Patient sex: M
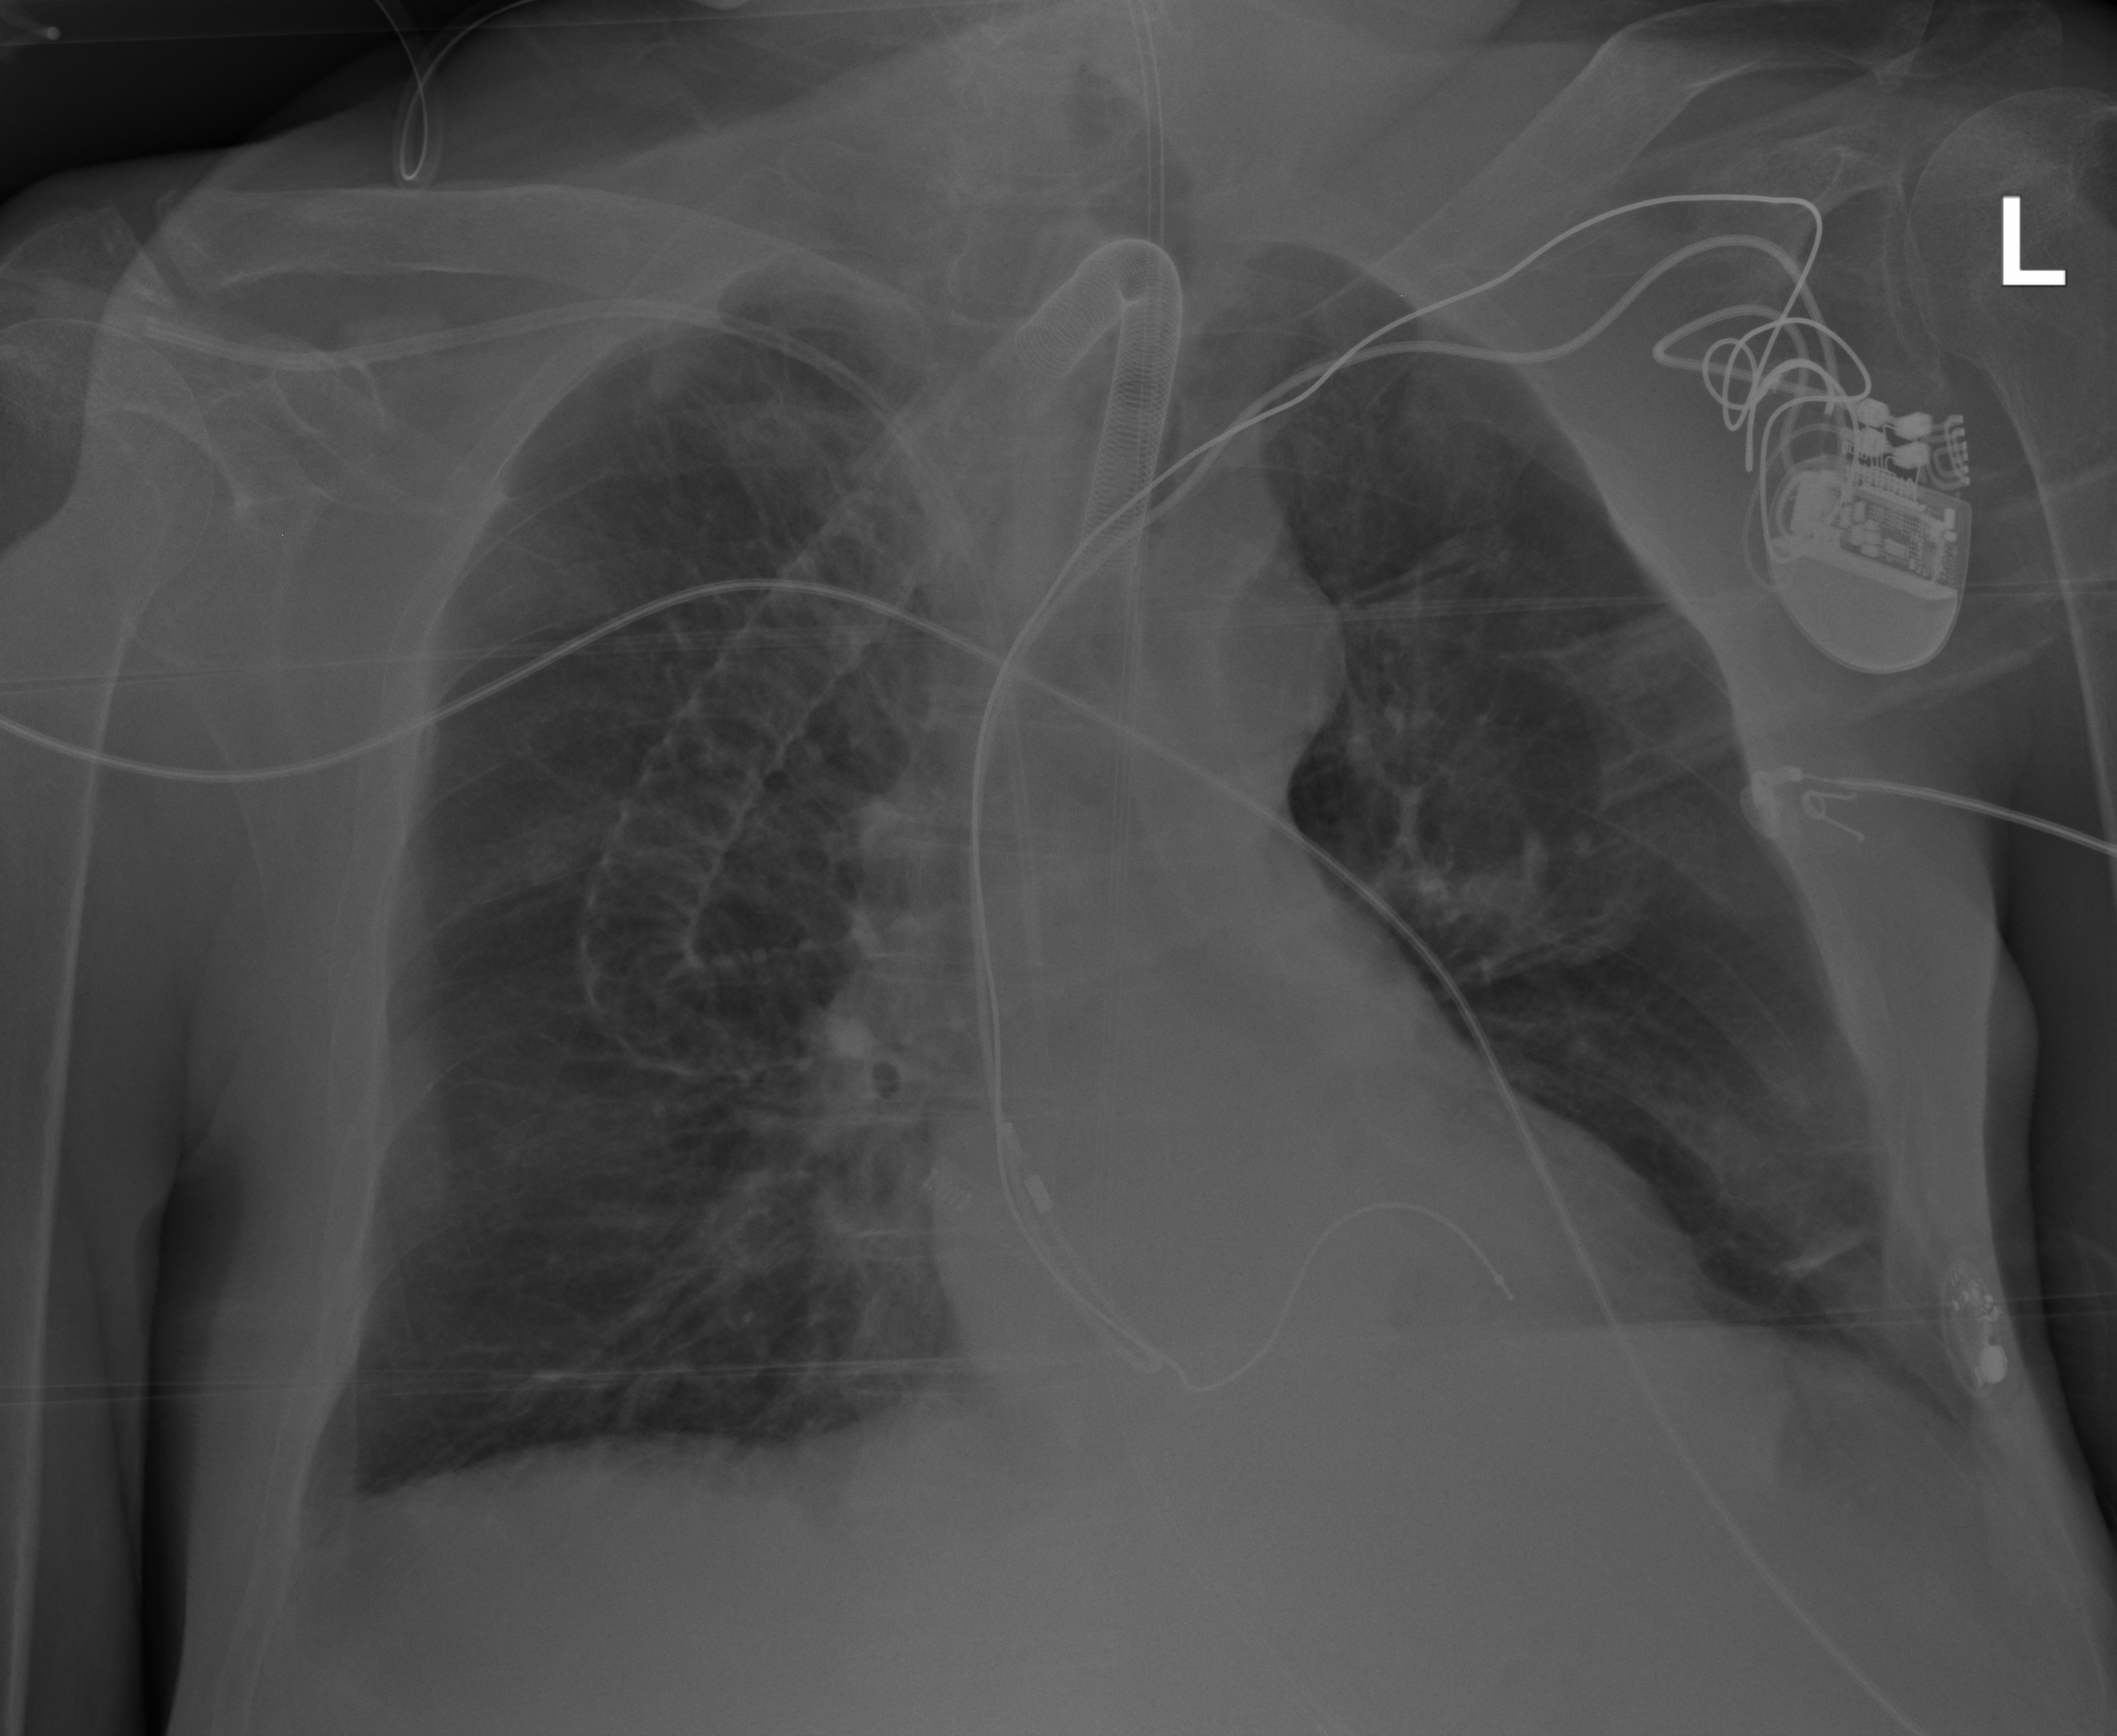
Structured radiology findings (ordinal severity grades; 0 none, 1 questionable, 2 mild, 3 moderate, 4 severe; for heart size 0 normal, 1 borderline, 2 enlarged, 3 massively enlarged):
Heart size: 0
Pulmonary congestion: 0
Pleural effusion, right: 0
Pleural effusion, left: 0
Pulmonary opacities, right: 0
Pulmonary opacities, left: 0
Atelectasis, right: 0
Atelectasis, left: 2